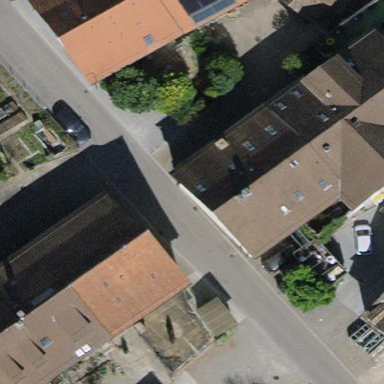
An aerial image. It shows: Building with tiled roof.